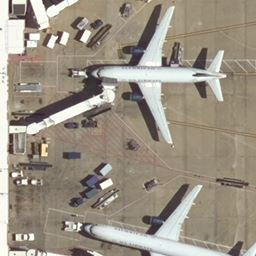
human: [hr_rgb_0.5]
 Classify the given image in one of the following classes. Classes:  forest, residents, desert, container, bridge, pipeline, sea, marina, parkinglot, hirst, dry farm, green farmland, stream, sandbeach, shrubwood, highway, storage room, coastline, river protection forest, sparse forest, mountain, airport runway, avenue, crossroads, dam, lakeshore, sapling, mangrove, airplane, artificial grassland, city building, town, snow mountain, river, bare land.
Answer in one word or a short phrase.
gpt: airplane